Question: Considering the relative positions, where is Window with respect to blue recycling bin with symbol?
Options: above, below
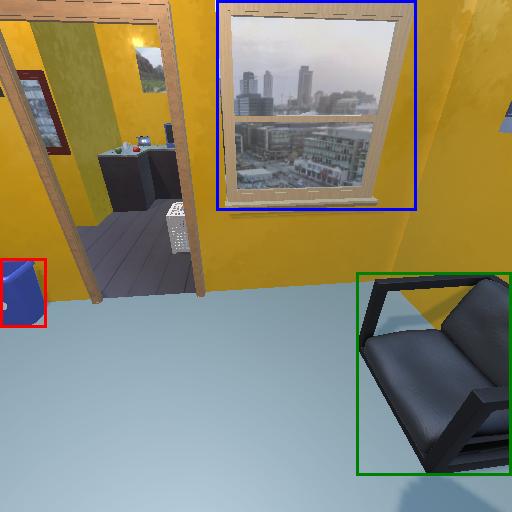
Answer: above